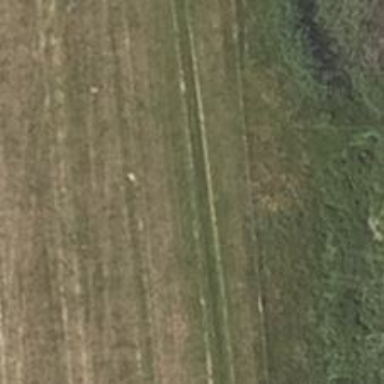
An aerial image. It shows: Grassy track with grade5 tracktype.